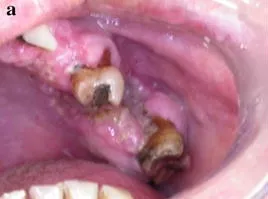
Intraoral.
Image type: pathology (fish)